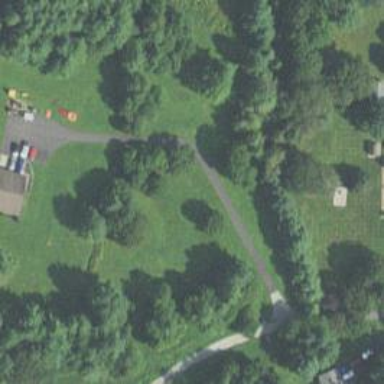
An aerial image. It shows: Driveway leading to service road.